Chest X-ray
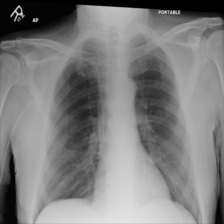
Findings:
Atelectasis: negative
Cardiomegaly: negative
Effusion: negative
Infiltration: negative
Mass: negative
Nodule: negative
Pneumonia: negative
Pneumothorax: negative
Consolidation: negative
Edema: negative
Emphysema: negative
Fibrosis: negative
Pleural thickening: negative
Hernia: negative